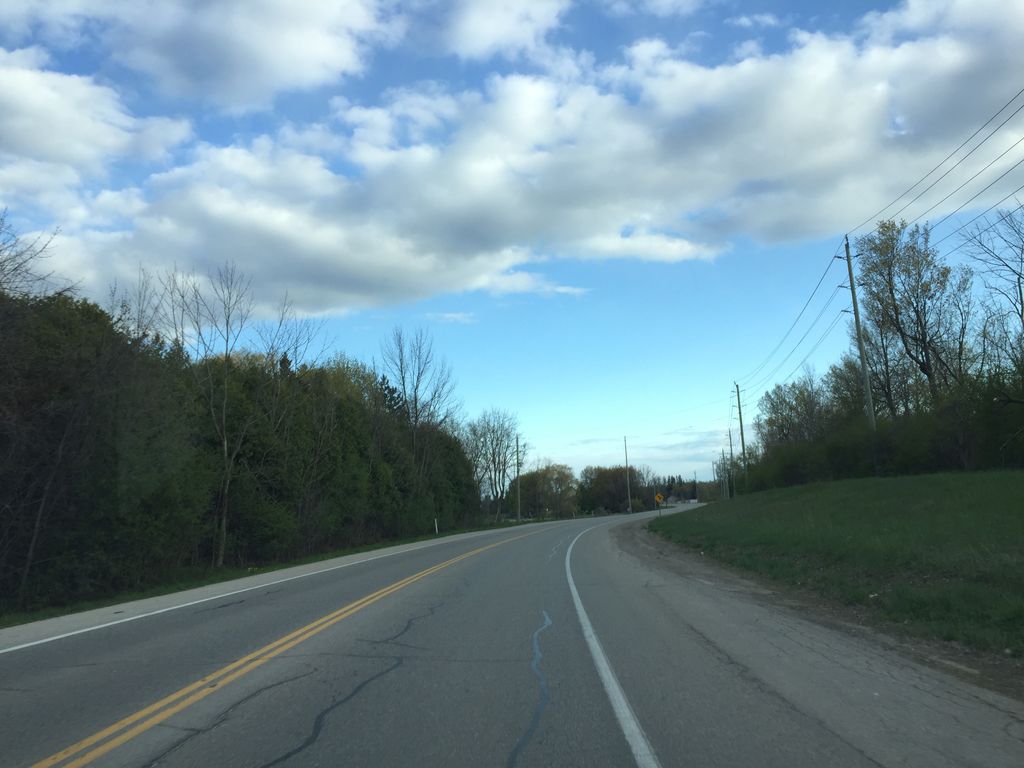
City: kitchener-waterloo